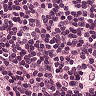
Metastatic tissue present: no